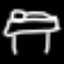
Label: bed